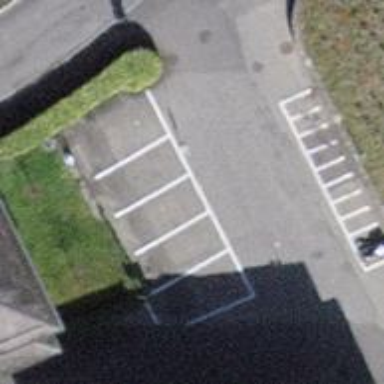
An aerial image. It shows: Parking area with surface.